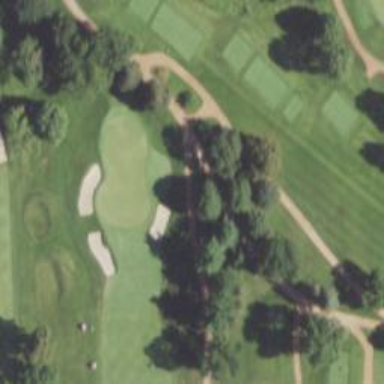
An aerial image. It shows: Path for both road and golf.